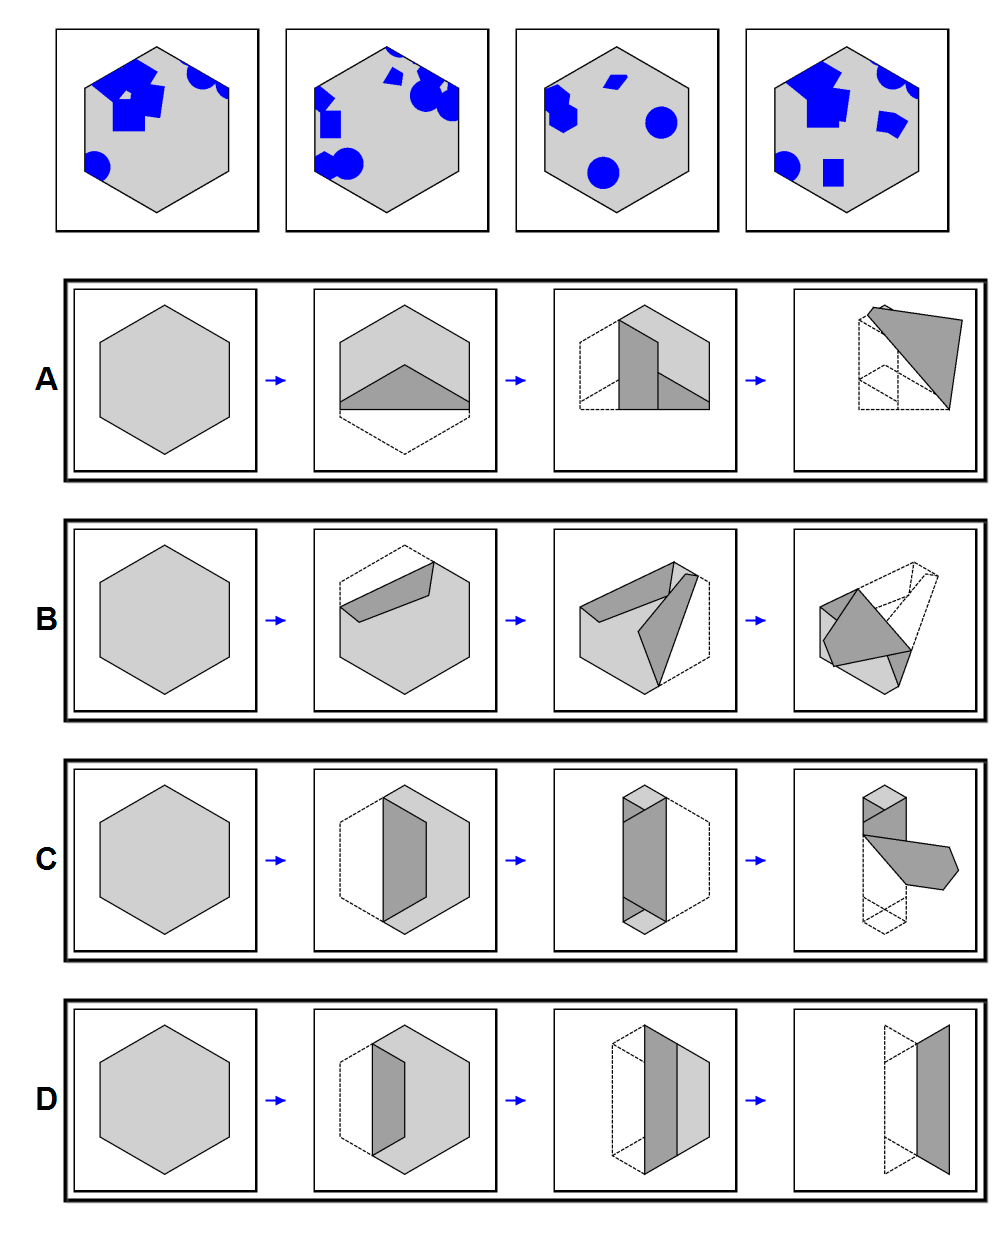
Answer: B